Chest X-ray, PA view. Patient: 66 years old, sex M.
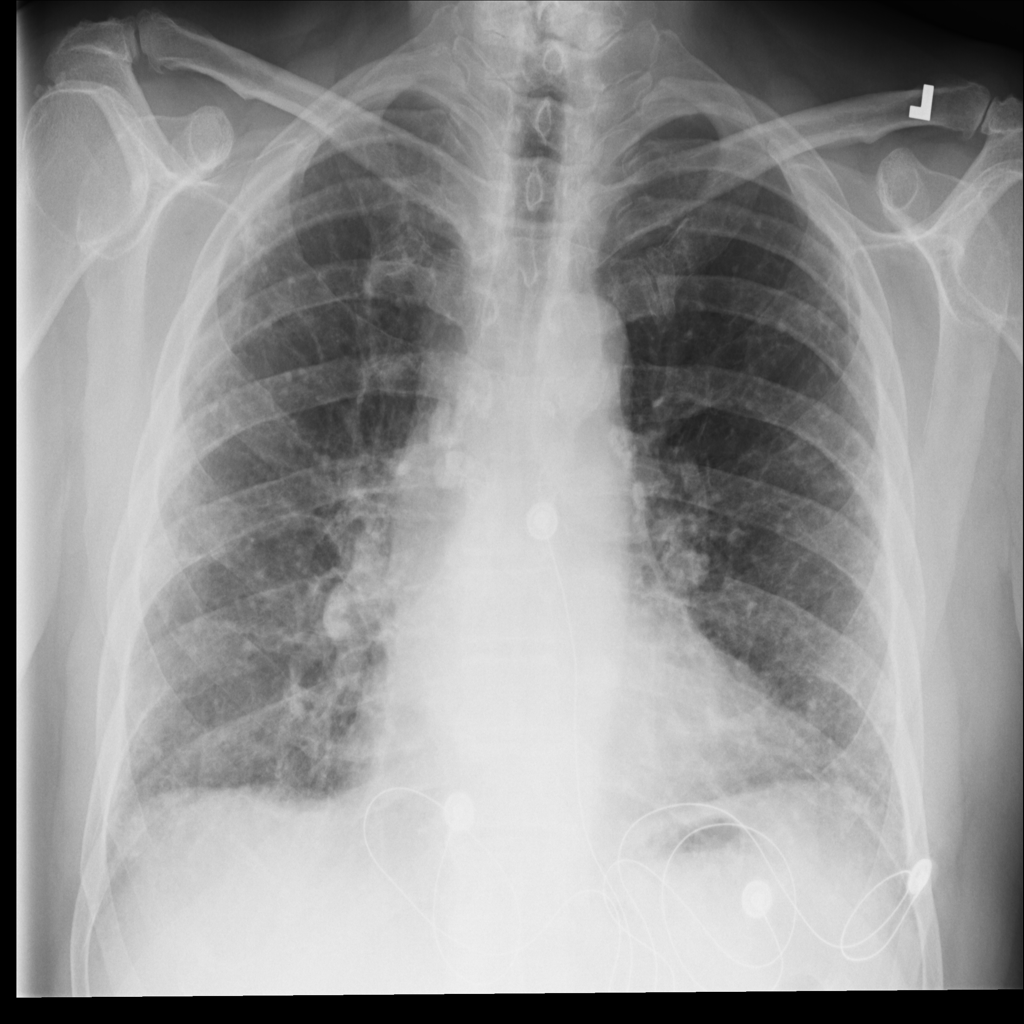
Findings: No Finding